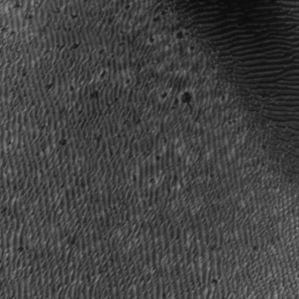
Label: frost